Current action and preconditions to check: trajectory_clear

Your task: For each precondition in the list above, predict whether it will hold at this action.

Consider the current scene as observed from the mobile robot's camera, and analyze the predicted future states of all dynamic agents (e.g., people, animals, vehicles, or any moving entities) within the NEXT SECOND.

IMPORTANT: Only answer "very likely" if you are absolutely certain—based on strong, clear evidence—that a dynamic agent will violate the precondition in the predicted future state. Do NOT answer "very likely" for unlikely, ambiguous, or low-probability risks.

Ask yourself for each precondition: Is there a high probability, with clear and convincing evidence, that the predicted future states of any dynamic agent will interfere with the predicted future state of the currently executing action within the NEXT SECOND, causing that precondition to fail?

Assess the risk level based on these predictions. Use "likely" or "very likely" if motions create a clear risk of interference.

Use "neutral" or "improbable" if agents are nearby but their predicted paths are clearly diverging or non-conflicting.

Failure Risk Categories: "very improbable", "improbable", "neutral", "likely", "very likely"

Answer Format: Output ONLY the probability_of_failure value from these categories: "very improbable", "improbable", "neutral", "likely", "very likely"

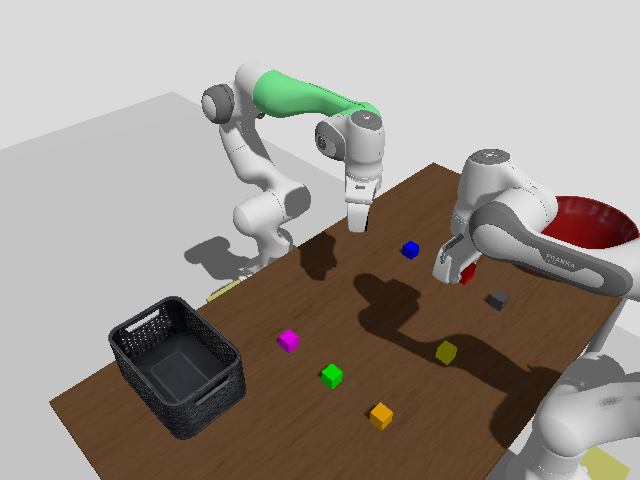

Answer: improbable